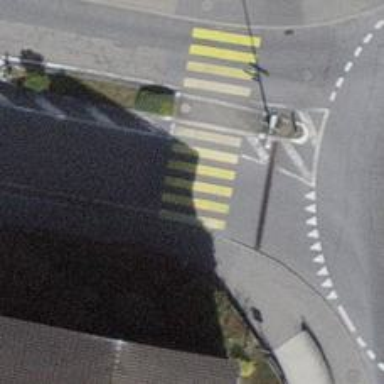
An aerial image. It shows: Pedestrian crossing with zebra markings on footway.